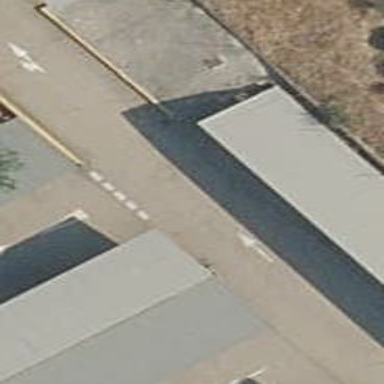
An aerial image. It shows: Road serving as parking aisle.